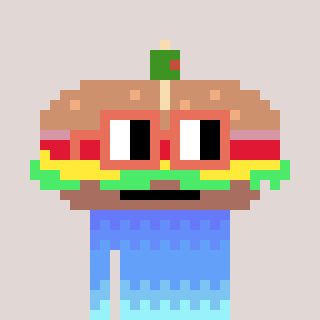
a pixel art character with square orange glasses, a sandwich-shaped head and a grayscale-colored body on a warm background